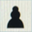
Piece: bP